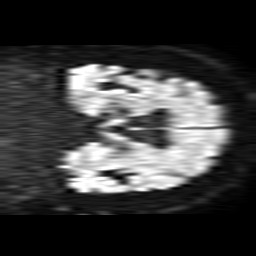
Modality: TRACE
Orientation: coronal
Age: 72
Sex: female
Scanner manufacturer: philips
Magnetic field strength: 1.5 T
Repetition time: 3.641 s
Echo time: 0.09255 s